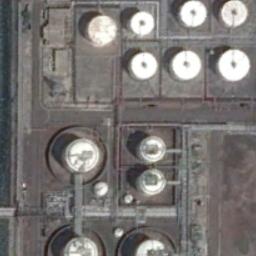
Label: storage_tank